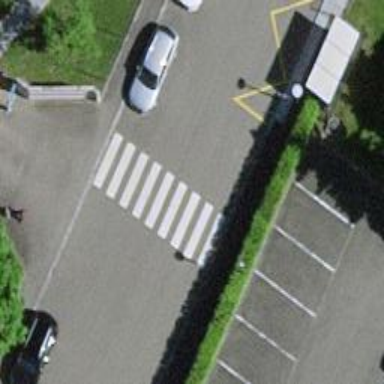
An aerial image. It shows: Marked zebra crossing on the road.